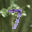
Label: 7